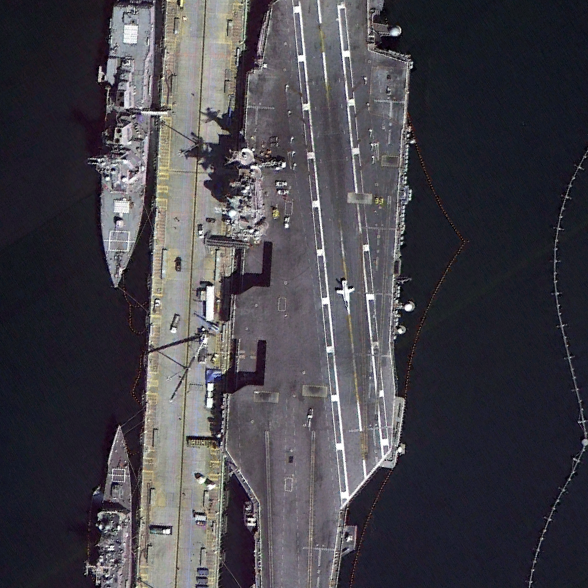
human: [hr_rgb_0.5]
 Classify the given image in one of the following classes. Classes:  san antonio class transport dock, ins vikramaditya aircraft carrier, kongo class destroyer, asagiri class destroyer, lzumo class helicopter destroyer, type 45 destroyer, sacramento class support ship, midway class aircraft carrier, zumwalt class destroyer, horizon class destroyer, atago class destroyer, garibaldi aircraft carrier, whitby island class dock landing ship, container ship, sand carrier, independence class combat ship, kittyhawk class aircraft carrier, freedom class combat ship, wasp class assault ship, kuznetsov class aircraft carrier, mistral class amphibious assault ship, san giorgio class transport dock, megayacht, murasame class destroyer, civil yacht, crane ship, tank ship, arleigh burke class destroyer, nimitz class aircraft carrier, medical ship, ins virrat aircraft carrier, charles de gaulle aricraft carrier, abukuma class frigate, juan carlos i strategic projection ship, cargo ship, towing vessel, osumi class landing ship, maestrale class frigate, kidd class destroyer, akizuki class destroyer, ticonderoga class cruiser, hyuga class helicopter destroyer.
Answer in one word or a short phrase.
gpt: Nimitz class aircraft carrier